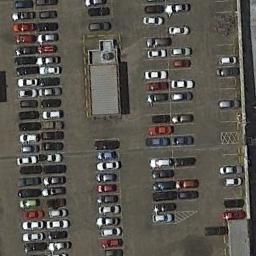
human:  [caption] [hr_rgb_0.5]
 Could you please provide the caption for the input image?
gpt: There are a dozen cars in the parking lot .

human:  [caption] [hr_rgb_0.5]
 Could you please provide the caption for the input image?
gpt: The parking lot has lots of neatly arranged cars of different colors .

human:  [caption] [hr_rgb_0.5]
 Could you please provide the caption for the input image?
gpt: The parking lot is full of cars .

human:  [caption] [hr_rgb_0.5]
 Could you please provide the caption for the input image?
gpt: There are many cars in the parking lot .

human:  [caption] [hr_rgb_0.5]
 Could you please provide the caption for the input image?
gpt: There are many cars on the parking lot .